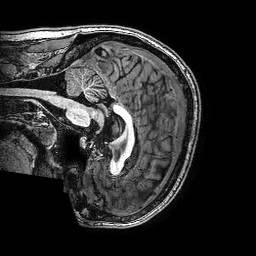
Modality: T1w
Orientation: sagittal
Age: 23
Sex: male
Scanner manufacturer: philips
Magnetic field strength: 3 T
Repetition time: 0.008161 s
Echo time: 0.00373 s